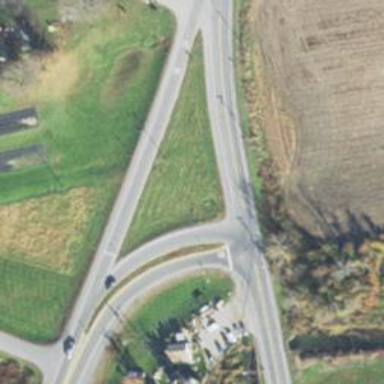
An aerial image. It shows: Asphalt road designated as trunk highway.